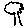
Label: tree